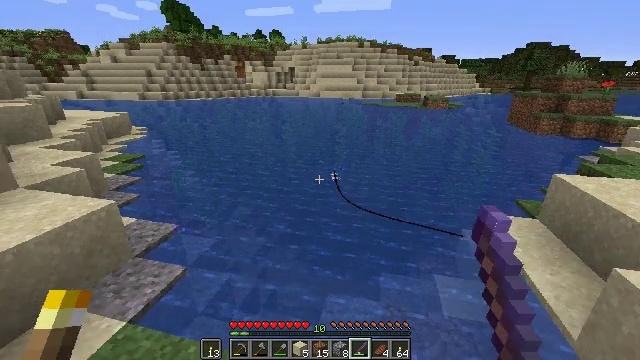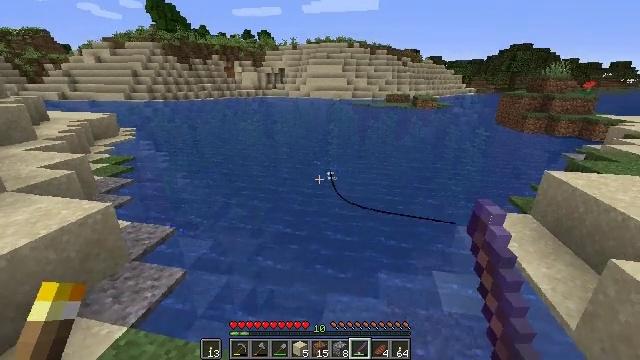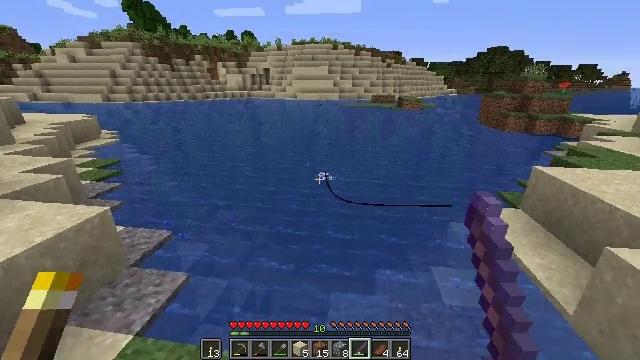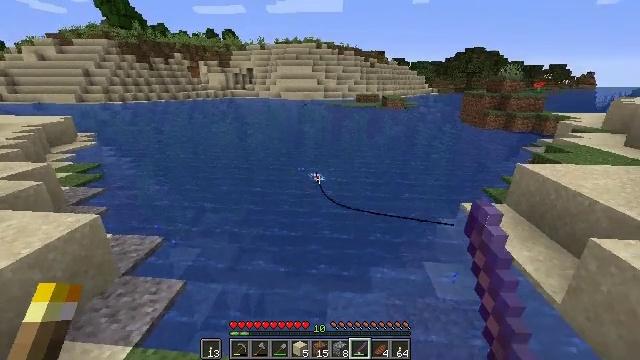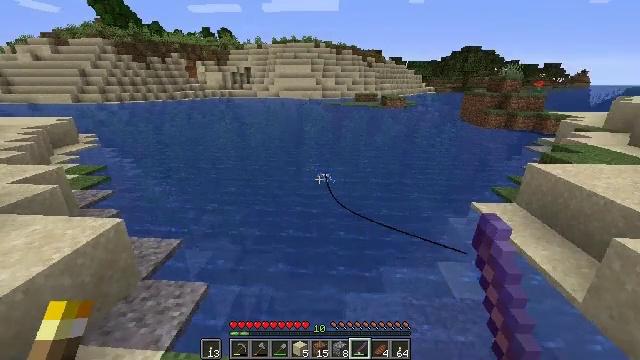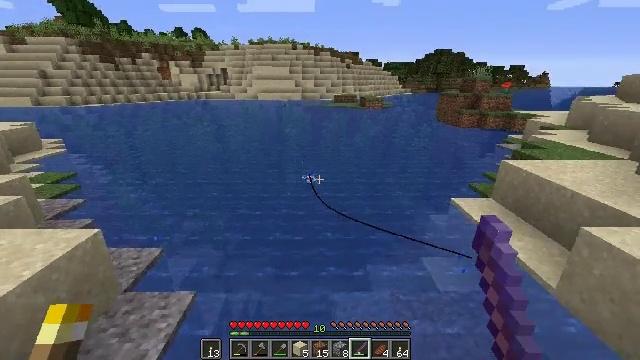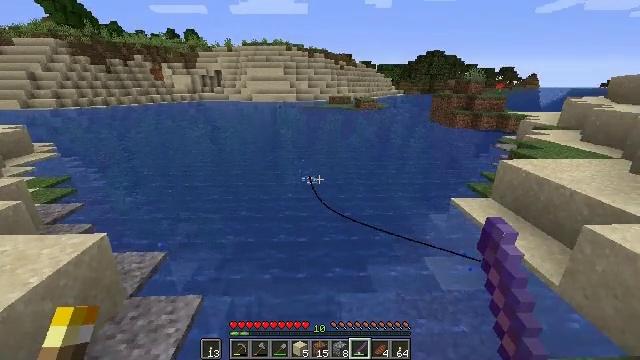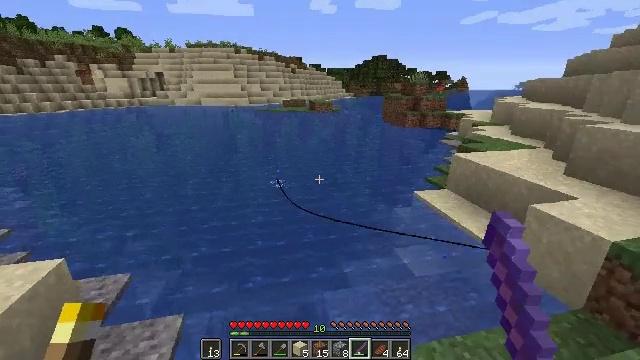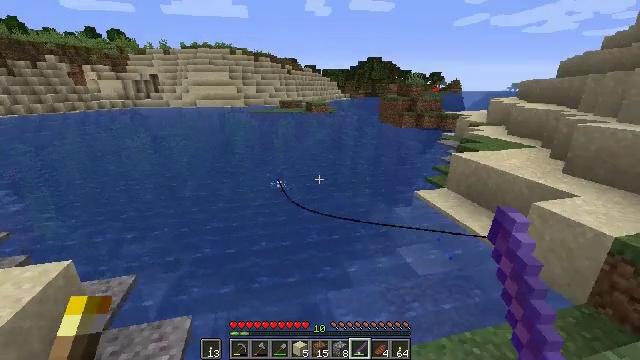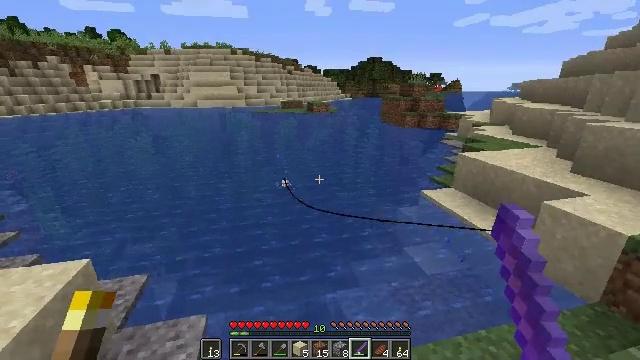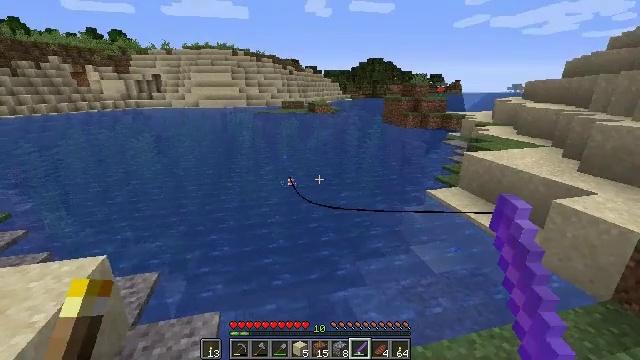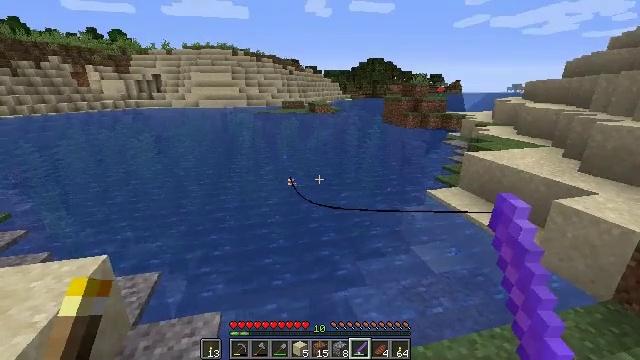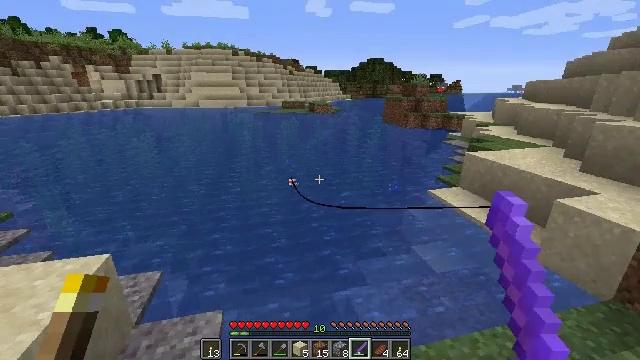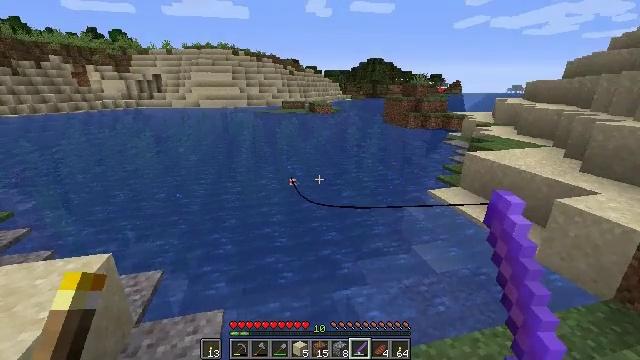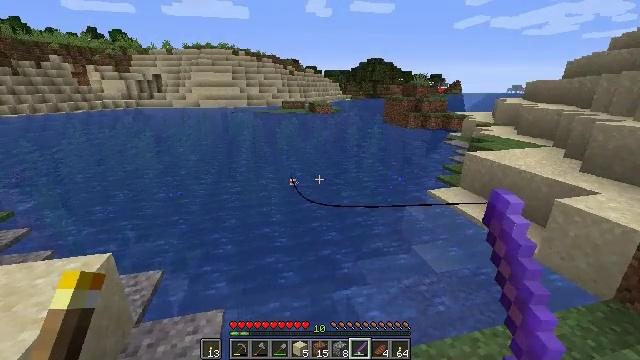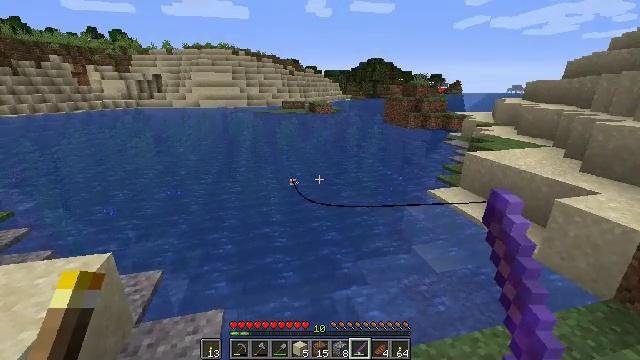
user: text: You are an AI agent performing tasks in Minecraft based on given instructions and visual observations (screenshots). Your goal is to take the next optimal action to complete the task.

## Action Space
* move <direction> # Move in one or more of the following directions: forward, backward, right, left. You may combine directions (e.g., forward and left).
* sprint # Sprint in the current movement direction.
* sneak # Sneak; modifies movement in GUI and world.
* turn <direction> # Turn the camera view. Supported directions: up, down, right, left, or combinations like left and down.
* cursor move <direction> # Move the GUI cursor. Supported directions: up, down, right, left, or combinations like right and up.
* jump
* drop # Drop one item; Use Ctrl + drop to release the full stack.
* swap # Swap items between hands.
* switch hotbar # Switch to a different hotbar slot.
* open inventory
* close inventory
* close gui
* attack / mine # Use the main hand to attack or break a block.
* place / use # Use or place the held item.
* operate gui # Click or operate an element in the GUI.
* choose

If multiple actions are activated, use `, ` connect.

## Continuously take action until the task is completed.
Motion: motion action
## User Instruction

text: Remove a cracked stone bricks from the inventory.
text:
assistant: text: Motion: move left, turn right
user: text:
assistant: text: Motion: move left, turn right
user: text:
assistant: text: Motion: move left, turn right
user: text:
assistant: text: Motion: move left
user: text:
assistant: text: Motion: move left, turn right
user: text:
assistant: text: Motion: move left, turn right
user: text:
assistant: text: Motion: move left, turn right
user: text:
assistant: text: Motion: move left, turn right
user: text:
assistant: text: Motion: no_op
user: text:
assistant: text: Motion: no_op
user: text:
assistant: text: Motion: no_op
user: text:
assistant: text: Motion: no_op
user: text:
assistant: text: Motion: no_op
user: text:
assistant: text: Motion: no_op
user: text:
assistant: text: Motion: no_op
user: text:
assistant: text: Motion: no_op
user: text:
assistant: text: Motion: no_op
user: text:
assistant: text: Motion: no_op
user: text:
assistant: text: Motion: no_op
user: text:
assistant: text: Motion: no_op
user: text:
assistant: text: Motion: move forward and move left, turn down
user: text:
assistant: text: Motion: move forward and move left, turn down
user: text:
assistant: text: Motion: move forward and move left
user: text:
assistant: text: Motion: move forward and move left
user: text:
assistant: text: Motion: no_op
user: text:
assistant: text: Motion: turn down
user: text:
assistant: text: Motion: no_op
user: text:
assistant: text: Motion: no_op
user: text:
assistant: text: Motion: no_op
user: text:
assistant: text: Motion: no_op